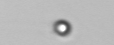
Label: nanoplankton_mix